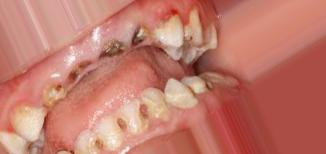
Condition: Caries